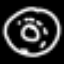
Label: donut